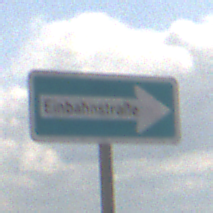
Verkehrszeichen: EinbahnstrasseRechtsweisend
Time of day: Midday
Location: Outdoor (RoadRail)
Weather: PartlyCloudy
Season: NotSpecified
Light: Natural